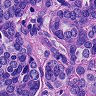
Metastatic tissue present: yes